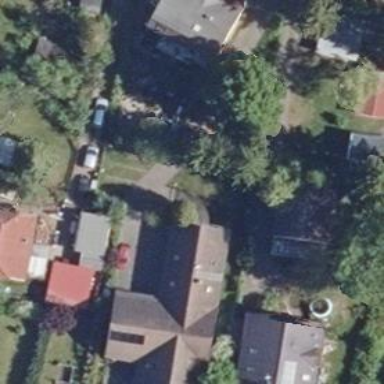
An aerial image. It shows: Detached building.